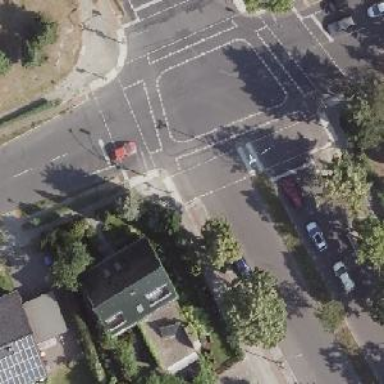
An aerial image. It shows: Crossing with traffic signals.